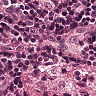
Metastatic tissue present: no